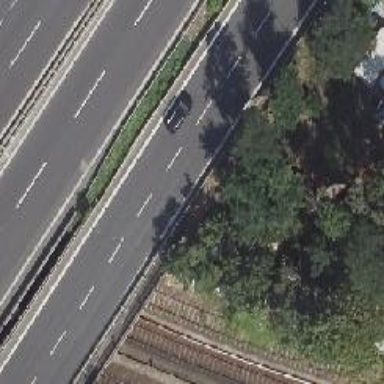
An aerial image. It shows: Bridge on motorway link.